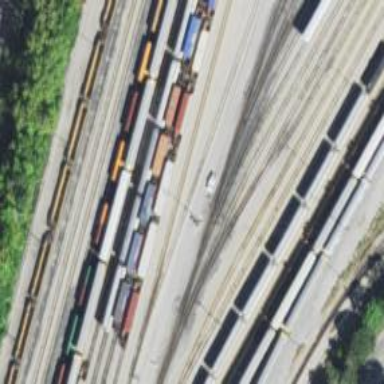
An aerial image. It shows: Railway yard in service.